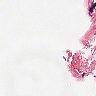
Metastatic tissue present: no